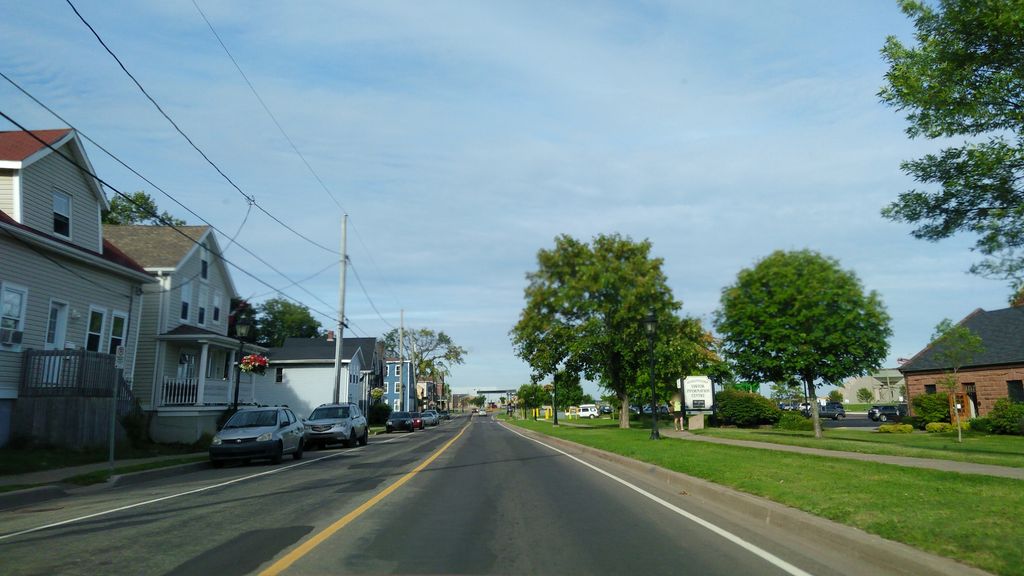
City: charlottetown